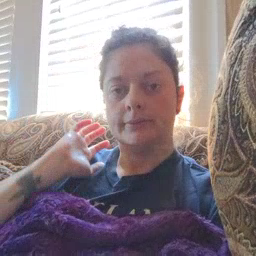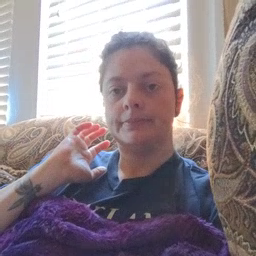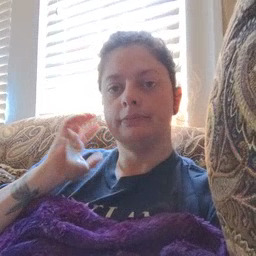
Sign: lion